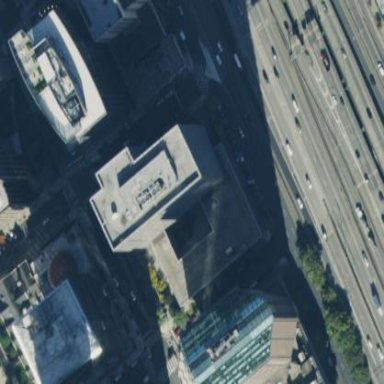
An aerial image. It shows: Part of building is shown in the image.